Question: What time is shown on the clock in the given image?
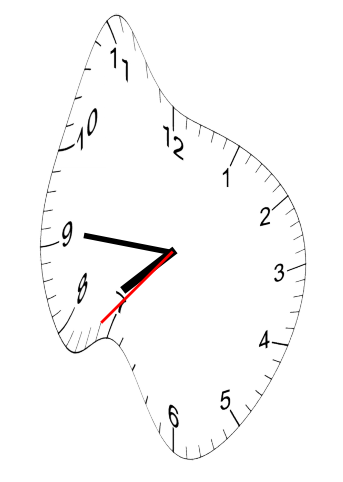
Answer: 07:45:37